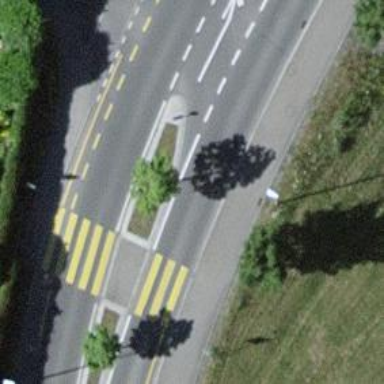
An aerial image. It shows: Secondary road with separate lane for cyclists on the left and sidewalks on both sides.